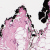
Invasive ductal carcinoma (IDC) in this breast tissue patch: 0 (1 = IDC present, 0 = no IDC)